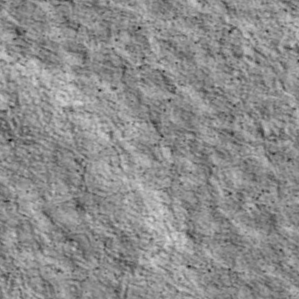
Label: non_frost